Aerial crown-view tile of a tropical tree (Barro Colorado Island, Panama), acquired 20241014:
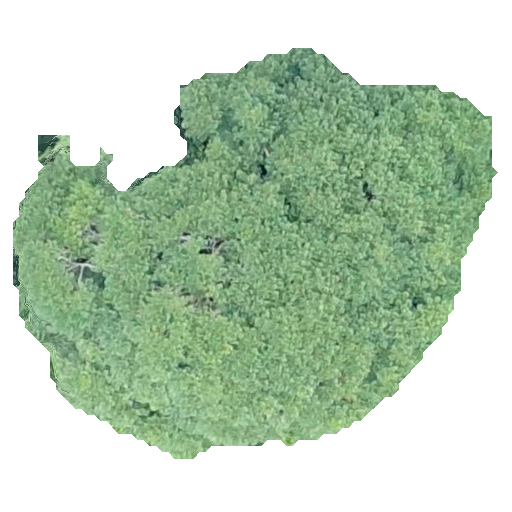
Species: Jacaranda copaia
GBIF accepted scientific name: Jacaranda copaia
Crown area: 212.665 m²